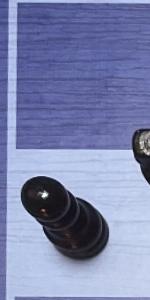
Label: Pawn_Black